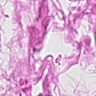
Metastatic tissue present: no